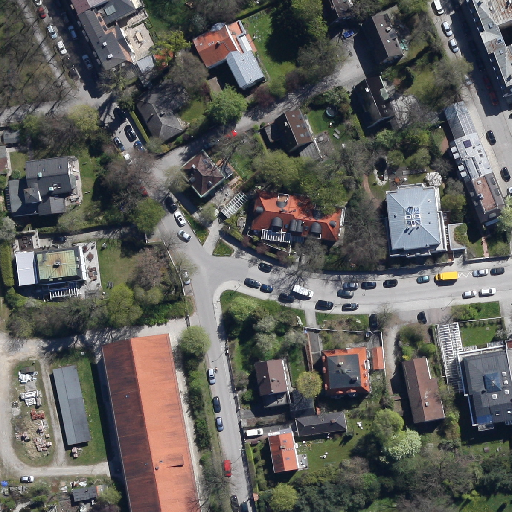
Referring expression: van in the parking area